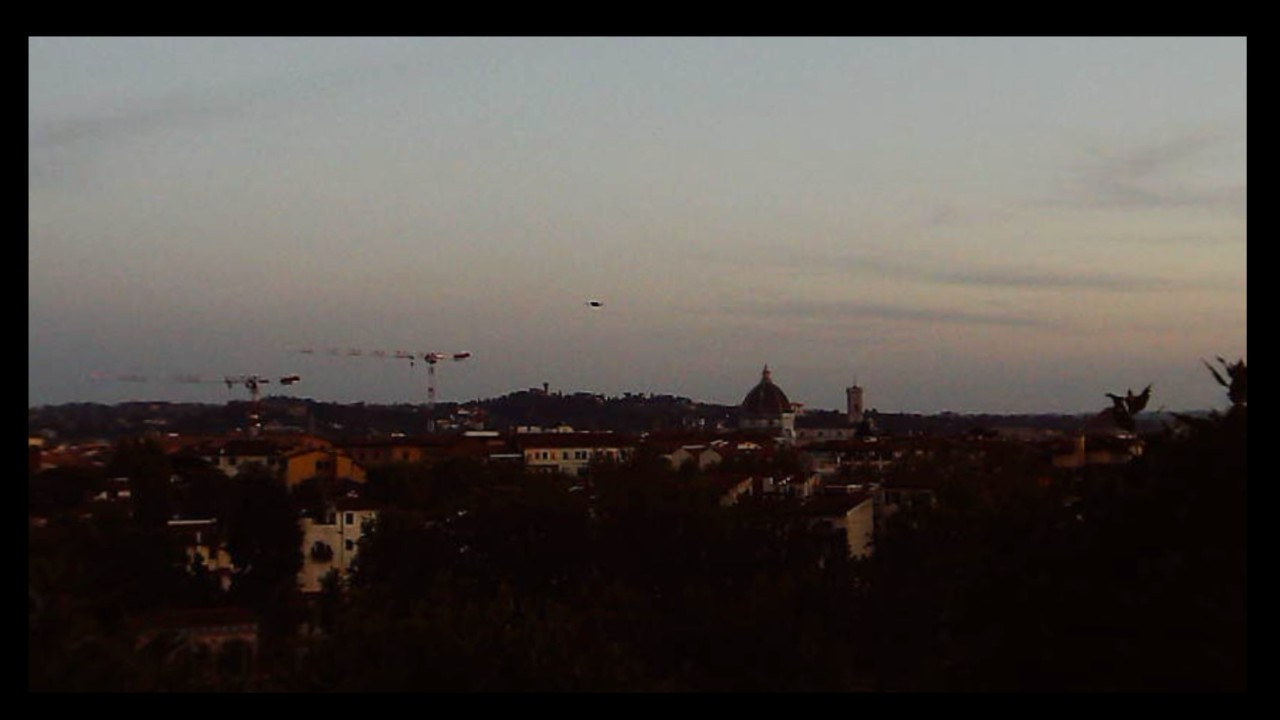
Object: DJI Mini 3